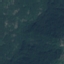
Land use / land cover class: Forest